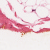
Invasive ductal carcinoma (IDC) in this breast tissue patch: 0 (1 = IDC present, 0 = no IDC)